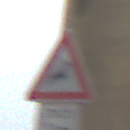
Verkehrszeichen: WildwechselLinks
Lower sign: LaengeEinerStrecke4
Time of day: Midday
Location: Roofed (Beach)
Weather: Overcast
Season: NotSpecified
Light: Natural